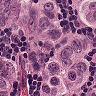
Metastatic tissue present: yes